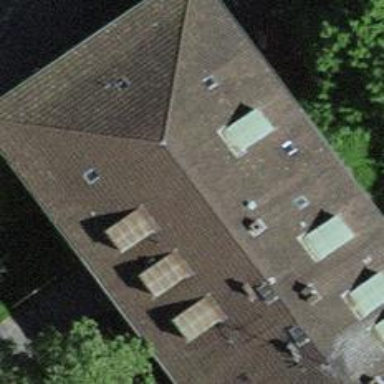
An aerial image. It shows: Office building with half-hipped roof.